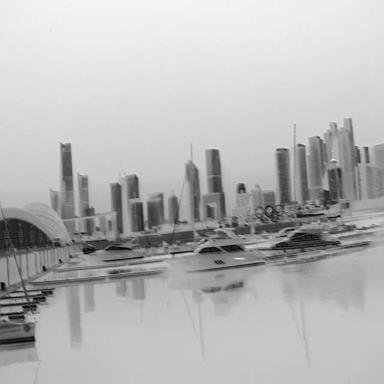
There are three canoes in the infrared image.